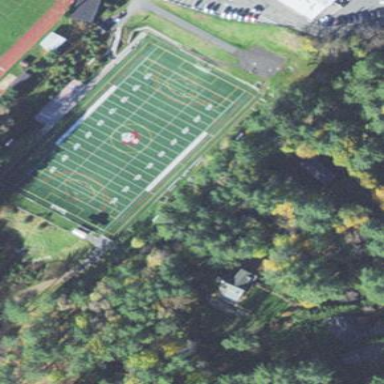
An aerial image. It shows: American football pitch with artificial turf surface for leisure land.